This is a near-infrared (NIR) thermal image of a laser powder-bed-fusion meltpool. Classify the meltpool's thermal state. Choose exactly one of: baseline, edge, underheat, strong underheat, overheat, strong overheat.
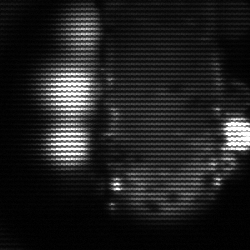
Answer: strong underheat